Question: I try to create image gallery where gallery will have long description like shown image bellow.

The problem is because 'UIWebView' can be any height (depend on text height). So I add 'UIScrollView' so I can scroll if description is higher than page. So how can I set the height of 'UIWebView' and how can I place 'UIView' (with images) that will always be under the 'UIWebView'?
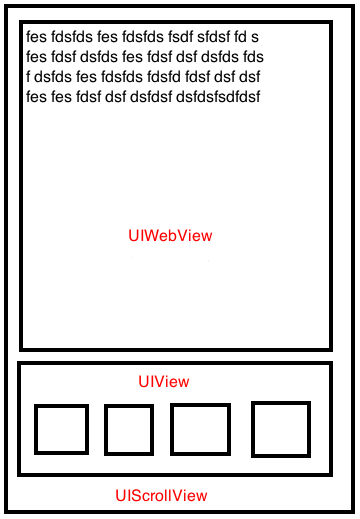
Answer: Maybe try setting the size of both the UIWebView and UIView for your gallery from the storyboard Interface Builder. Drag drop and resize each to the height you want.
Say you have a UIView subclass called GalleryView and your IBOutlets are like this:
'''
@property (weak, nonatomic) IBOutlet UIWebView *webView;
@property (weak, nonatomic) IBOutlet GalleryView *galleryView;
'''
Load your webpage
'''
- (void)viewDidLoad
{
[super viewDidLoad];
self.webView.scalesPageToFit = YES; //NO is the default.
[self.webView loadRequest:[NSURLRequest requestWithURL:[NSURL URLWithString:@"http://google.com"]]];
}
'''
You'll see the UIWebView is scrollable, so no need to embed it in a scroll view.
Also, there's a warning in the UIWebView reference: "You should not embed UIWebView or UITableView objects in UIScrollView objects. If you do so, unexpected behavior can result because touch events for the two objects can be mixed up and wrongly handled." So, that's that.